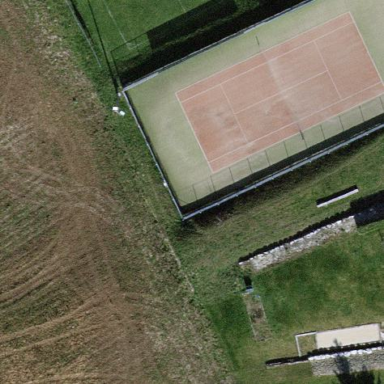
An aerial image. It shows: Tennis court on the leisure land pitch.